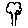
Label: tree